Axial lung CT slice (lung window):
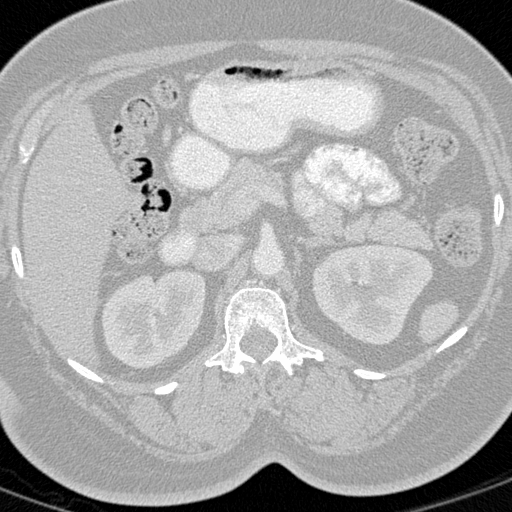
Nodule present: no